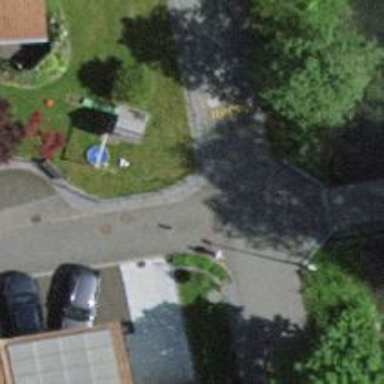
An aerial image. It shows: Bollard barrier.